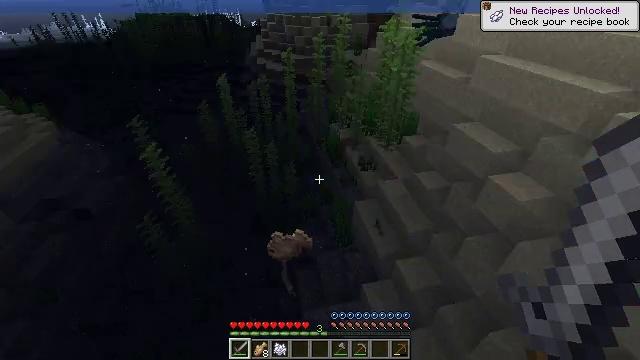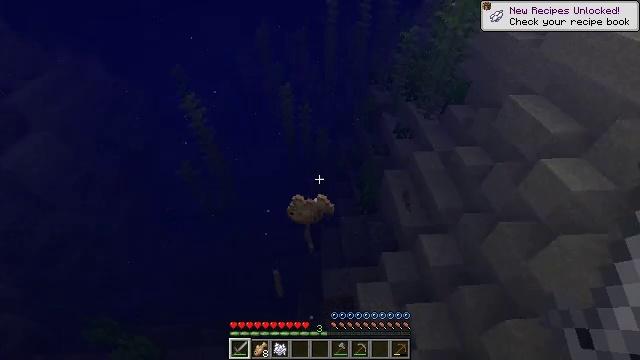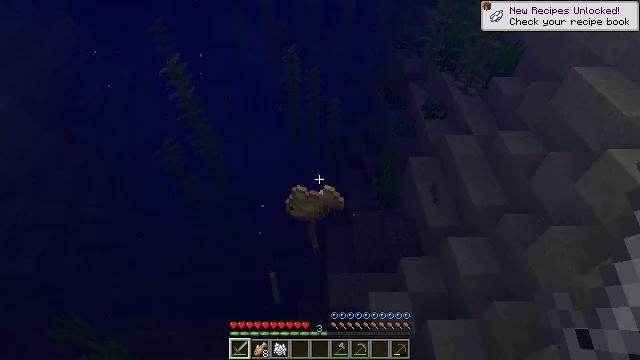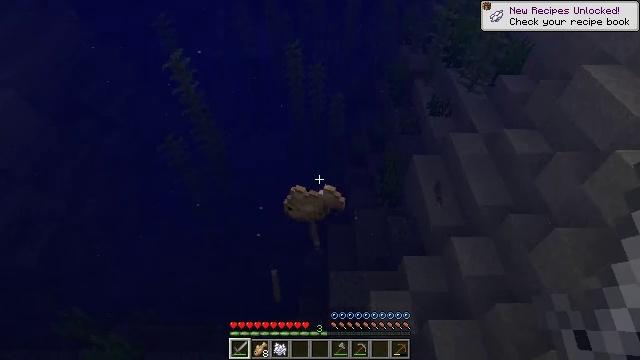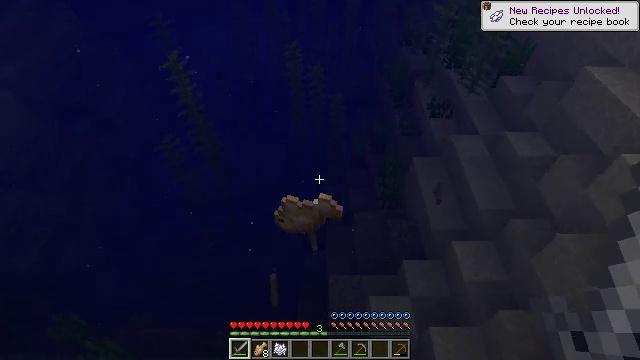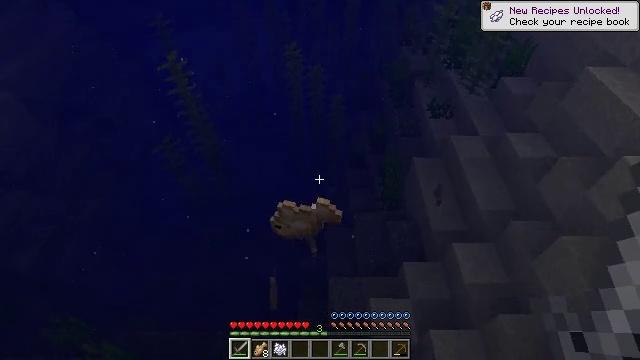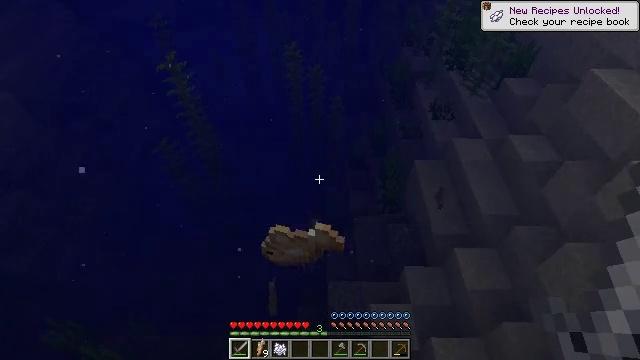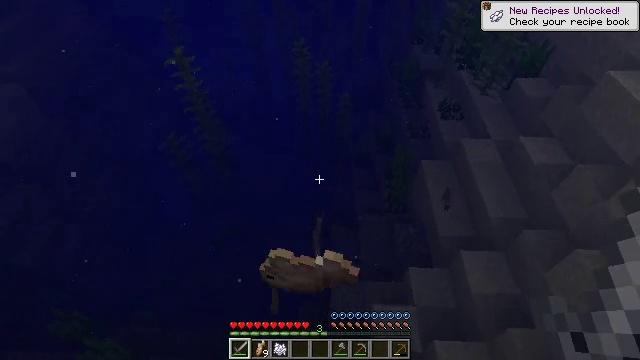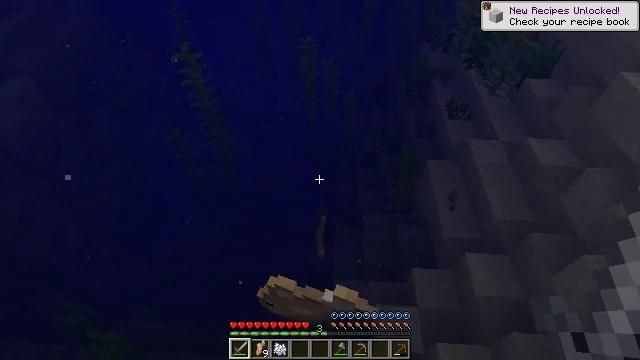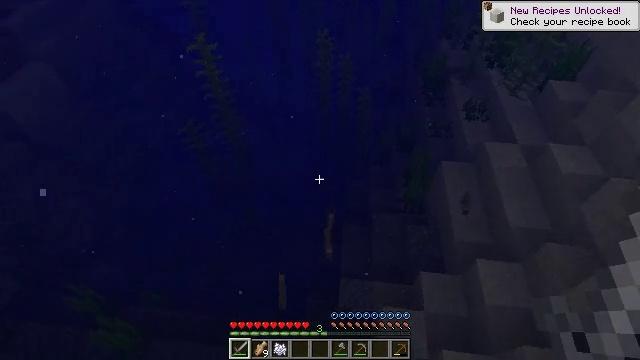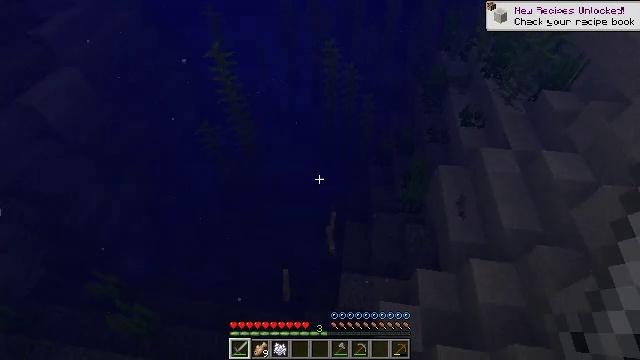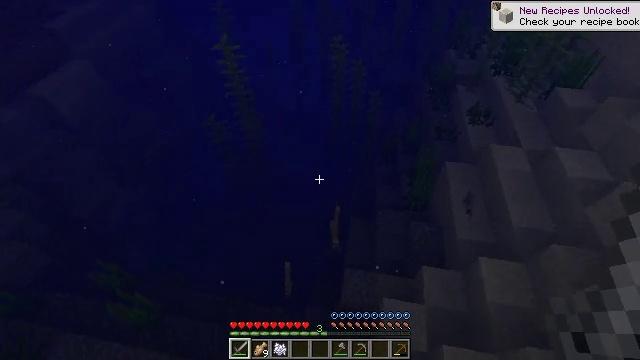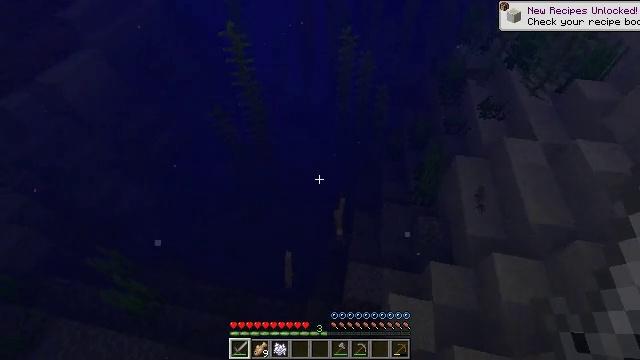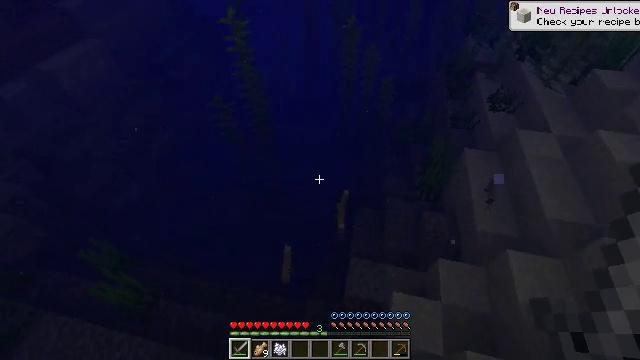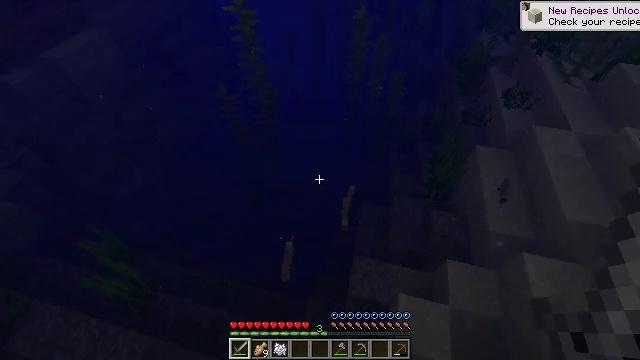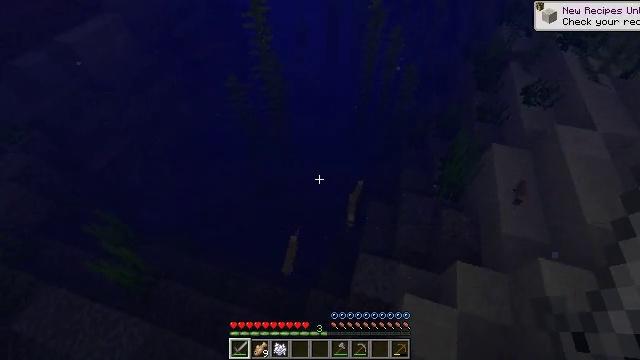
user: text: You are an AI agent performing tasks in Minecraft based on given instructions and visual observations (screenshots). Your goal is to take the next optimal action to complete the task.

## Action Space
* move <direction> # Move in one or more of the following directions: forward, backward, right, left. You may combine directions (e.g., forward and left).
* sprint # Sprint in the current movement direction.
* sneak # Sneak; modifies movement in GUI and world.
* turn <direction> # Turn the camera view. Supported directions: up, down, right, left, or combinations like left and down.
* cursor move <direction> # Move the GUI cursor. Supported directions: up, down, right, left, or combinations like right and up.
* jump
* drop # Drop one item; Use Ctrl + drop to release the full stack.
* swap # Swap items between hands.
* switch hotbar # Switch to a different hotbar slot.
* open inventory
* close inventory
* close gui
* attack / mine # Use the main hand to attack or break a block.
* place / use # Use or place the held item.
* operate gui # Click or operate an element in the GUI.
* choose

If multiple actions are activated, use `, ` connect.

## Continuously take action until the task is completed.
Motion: motion action
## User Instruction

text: Kill the cod.
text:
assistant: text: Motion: move forward, turn left and down
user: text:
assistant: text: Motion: move forward, turn left and down
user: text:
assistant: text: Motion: move forward
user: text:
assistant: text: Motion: move forward
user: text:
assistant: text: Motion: move forward
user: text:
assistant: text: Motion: move forward
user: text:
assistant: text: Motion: move forward, turn left
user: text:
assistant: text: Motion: move forward, turn left
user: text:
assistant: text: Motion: move forward, sprint, turn left and down
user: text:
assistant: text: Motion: move forward, sprint, turn left
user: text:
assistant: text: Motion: move forward, sprint, turn left
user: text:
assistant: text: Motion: move forward, sprint, turn left
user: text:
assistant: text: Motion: move forward
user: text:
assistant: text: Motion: move forward, turn left
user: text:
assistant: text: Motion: move forward, turn left and down
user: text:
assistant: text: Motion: move forward, turn left and down
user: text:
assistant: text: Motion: move forward, turn left and down
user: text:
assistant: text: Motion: move forward
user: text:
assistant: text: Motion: move forward, turn left and down
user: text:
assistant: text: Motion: move forward, turn left
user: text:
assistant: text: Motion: move forward, turn left and down
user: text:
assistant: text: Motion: move forward, turn left and down
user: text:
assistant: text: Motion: move forward, turn down
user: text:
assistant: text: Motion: move forward, turn down
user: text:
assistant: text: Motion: move forward, turn left and down
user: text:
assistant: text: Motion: turn left and down
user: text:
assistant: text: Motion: turn left and down
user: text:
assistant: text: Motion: move left, turn left and down
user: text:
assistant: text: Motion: move left, turn left and down
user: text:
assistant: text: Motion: move left, turn left